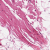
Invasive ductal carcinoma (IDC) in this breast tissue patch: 0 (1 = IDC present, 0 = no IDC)